Question: I want to get to the "Do Refactor" button with a hotkey. Apparently it's "D", but hitting that makes me search for "d" instead. Anyone know what to do?

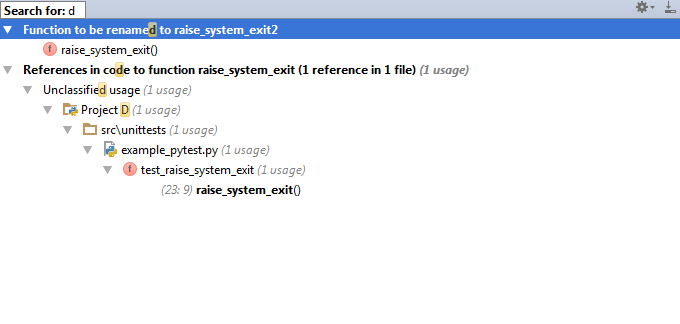
Answer: In PyCharm you can press 'Alt + d' to do 'Do Refactor'.